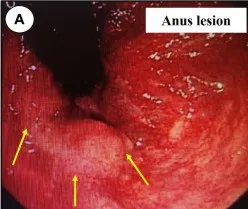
The results of colonoscopy and pathology. Anus lesion, protrusion, and ,nodular lesions at anal canal, and ,perianal mucosa, the most typical lesion was marked in yellow arrow.
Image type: endoscopy (gi_endoscopy)